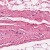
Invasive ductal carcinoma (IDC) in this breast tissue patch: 0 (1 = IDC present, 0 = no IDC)